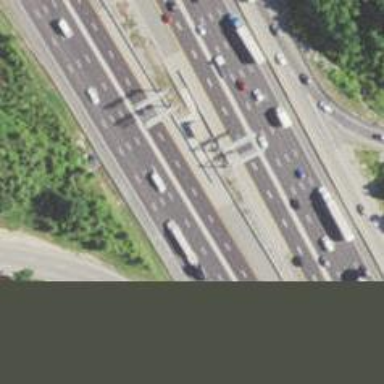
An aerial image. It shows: Toll gantry on the road.